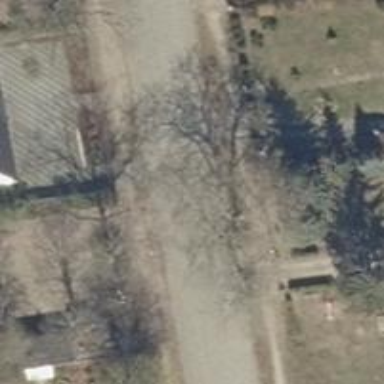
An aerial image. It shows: Driveway leading to service road.